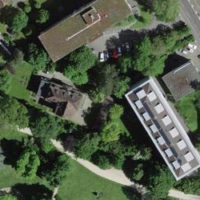
EUNIS habitat code: 54
Species observed at this site:
Convolvulus arvensis
Geranium sanguineum